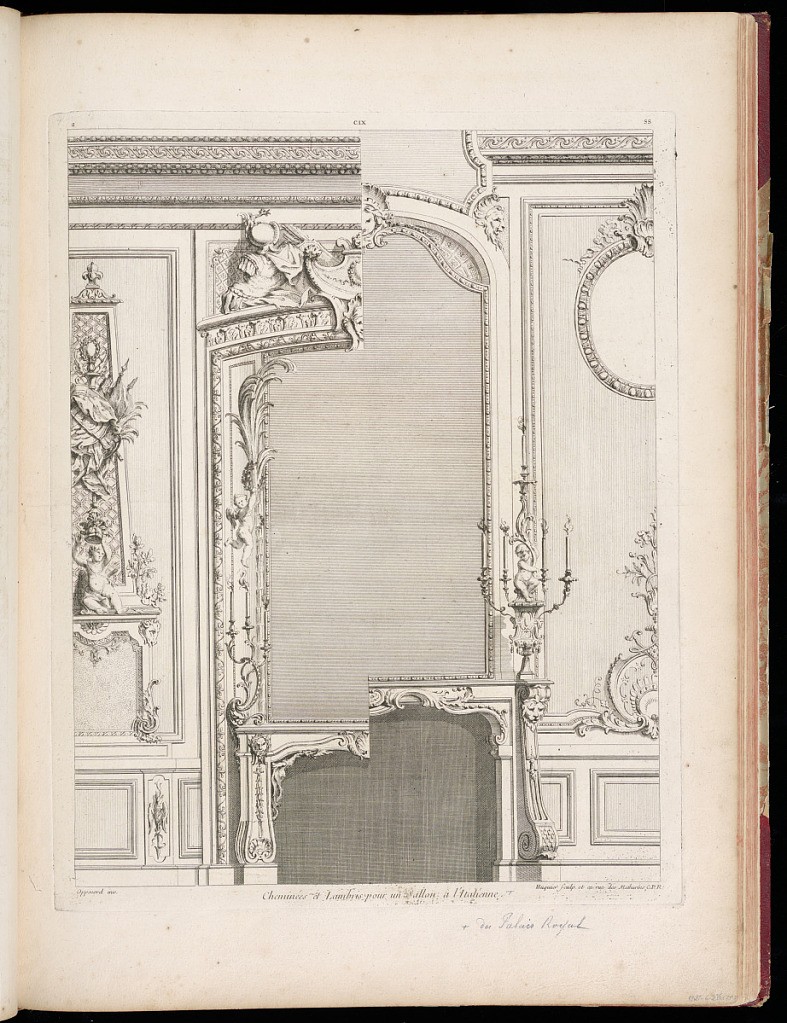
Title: Cheminées et Lambris pour un Sallon à l'Italienne
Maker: Gilles-Marie Oppenord, French, 1672–1742
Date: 1749-1761
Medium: Etching and engraving on laid paper
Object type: Bound print
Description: Divided design of a mantel and side paneling for an apartment interior. The carved or molded panel on the left features an obelisk atop a claw-footed table; the obelisk is decorated with a putto holding a helmet, a trophy of military attributes, and a fleur-de-lys at top. The left side of the mantel is carved with shells, mascarons, garlands, swirling candelabra, winged putti, scrolling acanthus leaves, a mascaron clasp, and over-mantel carving. The panel on the right side of the plate has an oval rondel with an egg and dart border, and a cartouche with scrolling acanthus leaves. The right side of the mantel is less ornate and features several lion-head mascarons. The plate is signed and numbered.